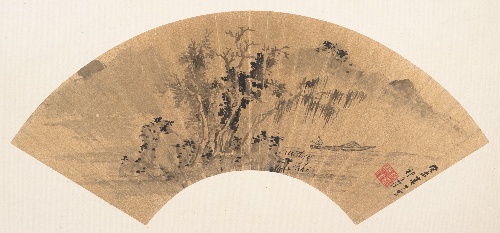
Title: 明/清   祁豸佳   山水 圖|Landscape with fisherman
Artist: Qi Zhijia
Artist bio: Chinese, active ca. 1627–after 1682
Date: 1643
Object type: Folding fan mounted as an album leaf
Classification: Paintings
Medium: Folding fan mounted as an album leaf; ink on paper
Culture: China
Period: Ming dynasty (1368–1644)
Dimensions: 6 1/2 x 19 1/2 in. (16.5 x 49.5 cm)
Department: Asian Art
Credit line: John Stewart Kennedy Fund, 1913
Accession year: 1913
Repository: Metropolitan Museum of Art, New York, NY
Tags: Landscapes